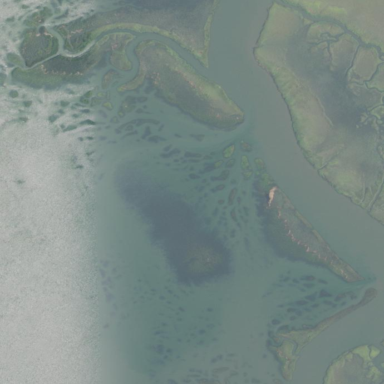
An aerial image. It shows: Saltmarsh wetland.